Field crop: maize
Growth stage: 2
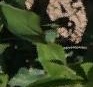
Species: maize